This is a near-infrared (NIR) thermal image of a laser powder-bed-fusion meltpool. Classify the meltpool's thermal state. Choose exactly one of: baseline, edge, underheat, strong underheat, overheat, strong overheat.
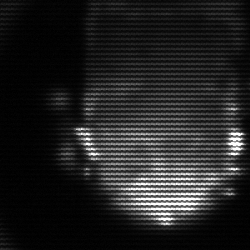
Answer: baseline